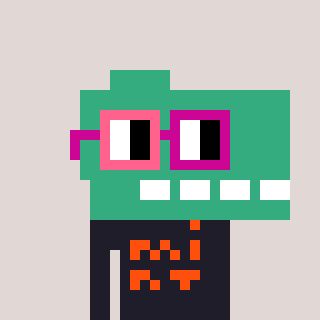
a pixel art character with square pink and red glasses, a dino-shaped head and a grayscale-colored body on a warm background